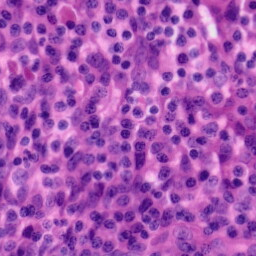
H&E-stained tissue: Tonsil